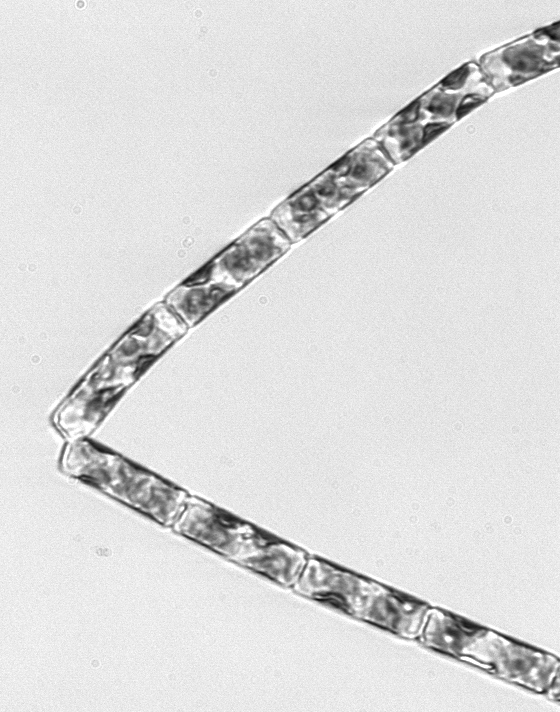
Label: Guinardia_delicatula